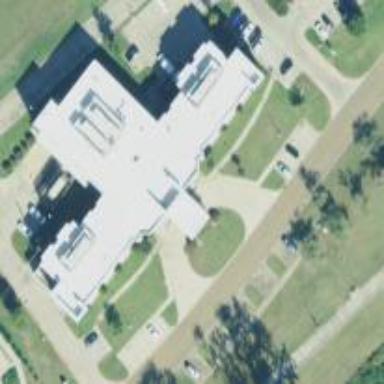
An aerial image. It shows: Hospital providing healthcare services.